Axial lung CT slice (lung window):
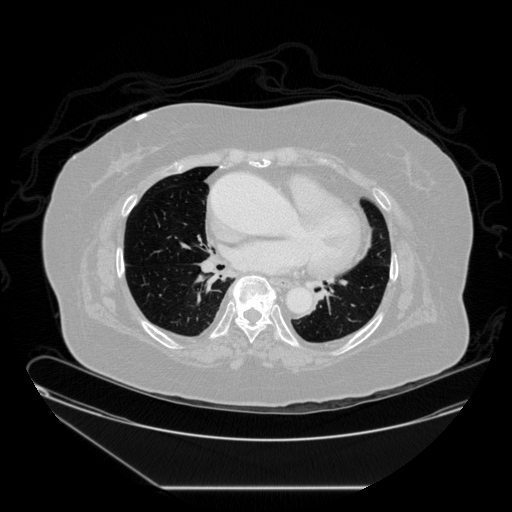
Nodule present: no